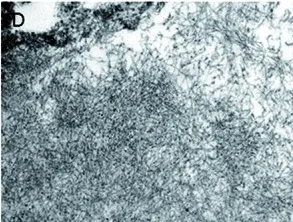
Panel of photomicrographs derived from the presented renal biopsy case. Electron microscopic preparation showing amyloid fibrils (31,500x). D. , Dept. Of Renal Pathology, University of Erlangen, Germany).
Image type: pathology (immunostaining)